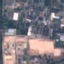
Land use / land cover: Industrial